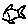
Label: fish